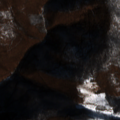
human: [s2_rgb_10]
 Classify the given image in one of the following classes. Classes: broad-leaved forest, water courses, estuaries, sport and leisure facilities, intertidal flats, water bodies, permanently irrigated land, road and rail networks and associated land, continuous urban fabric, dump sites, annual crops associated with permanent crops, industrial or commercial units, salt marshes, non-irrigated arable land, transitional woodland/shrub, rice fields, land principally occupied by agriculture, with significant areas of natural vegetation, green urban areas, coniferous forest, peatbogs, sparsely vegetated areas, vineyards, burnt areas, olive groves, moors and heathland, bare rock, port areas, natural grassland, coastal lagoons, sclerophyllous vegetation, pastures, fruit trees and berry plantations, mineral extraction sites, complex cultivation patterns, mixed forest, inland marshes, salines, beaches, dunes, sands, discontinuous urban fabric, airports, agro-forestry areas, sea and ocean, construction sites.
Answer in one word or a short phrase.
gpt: broad-leaved forest, transitional woodland/shrub